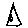
Label: triangle